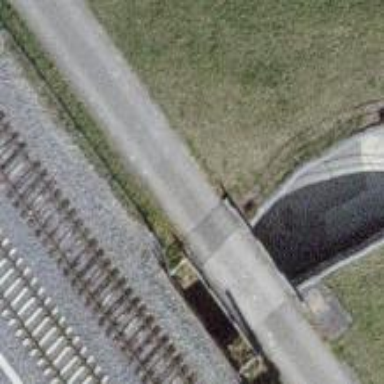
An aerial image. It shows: Track tunnel with grade1 tracktype.